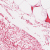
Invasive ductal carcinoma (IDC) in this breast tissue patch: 0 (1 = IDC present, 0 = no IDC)